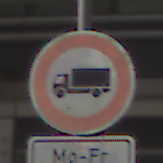
Verkehrszeichen: VerbotFuerKraftfahrzeugeUeberDreiKommaFuenfTonnen
Zusatzzeichen unten: ZeitangabenMitBeschraenkungAufWochentage2
Umgebung: Outdoor, Urban
Tageszeit: Midday
Wetter: Overcast
Licht: Natural
Jahreszeit: NotSpecified
Kontrast: LowContrast